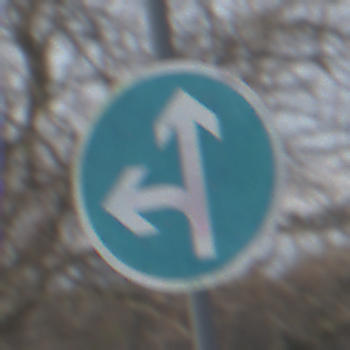
Verkehrszeichen: VorgeschriebeneFahrtrichtungGeradeausOderLinks
Umgebung: Outdoor, Nature
Tageszeit: MorningAfternoon
Wetter: PartlyCloudy
Licht: Natural
Jahreszeit: NotSpecified
Kontrast: HighContrast